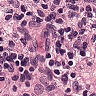
Metastatic tissue present: no